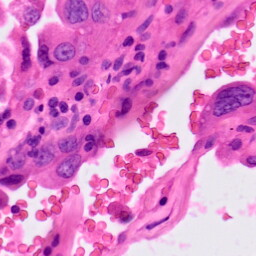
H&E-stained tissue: Lung